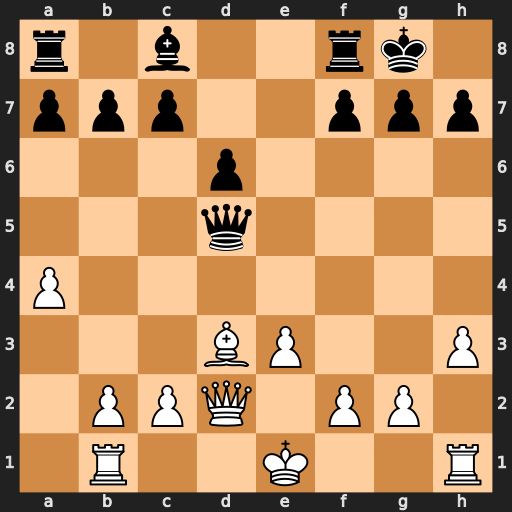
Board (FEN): r1b2rk1/ppp2ppp/3p4/3q4/P7/3BP2P/1PPQ1PP1/1R2K2R
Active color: w
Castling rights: K
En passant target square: -
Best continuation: Bxh7+ Kxh7 Qxd5